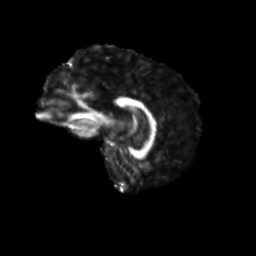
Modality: FA
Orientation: sagittal
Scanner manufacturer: siemens
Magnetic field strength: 3 T
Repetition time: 9.2 s
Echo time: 0.084 s